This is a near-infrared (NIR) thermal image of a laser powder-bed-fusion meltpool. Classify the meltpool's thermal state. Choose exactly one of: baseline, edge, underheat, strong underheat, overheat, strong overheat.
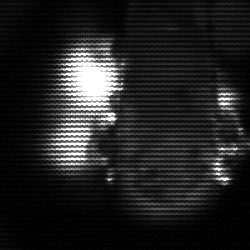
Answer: strong underheat